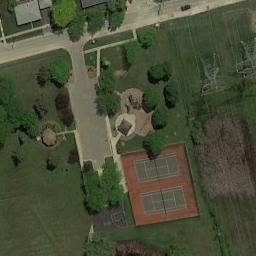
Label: tennis_court